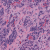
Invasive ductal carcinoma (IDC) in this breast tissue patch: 1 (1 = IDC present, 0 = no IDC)